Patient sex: F
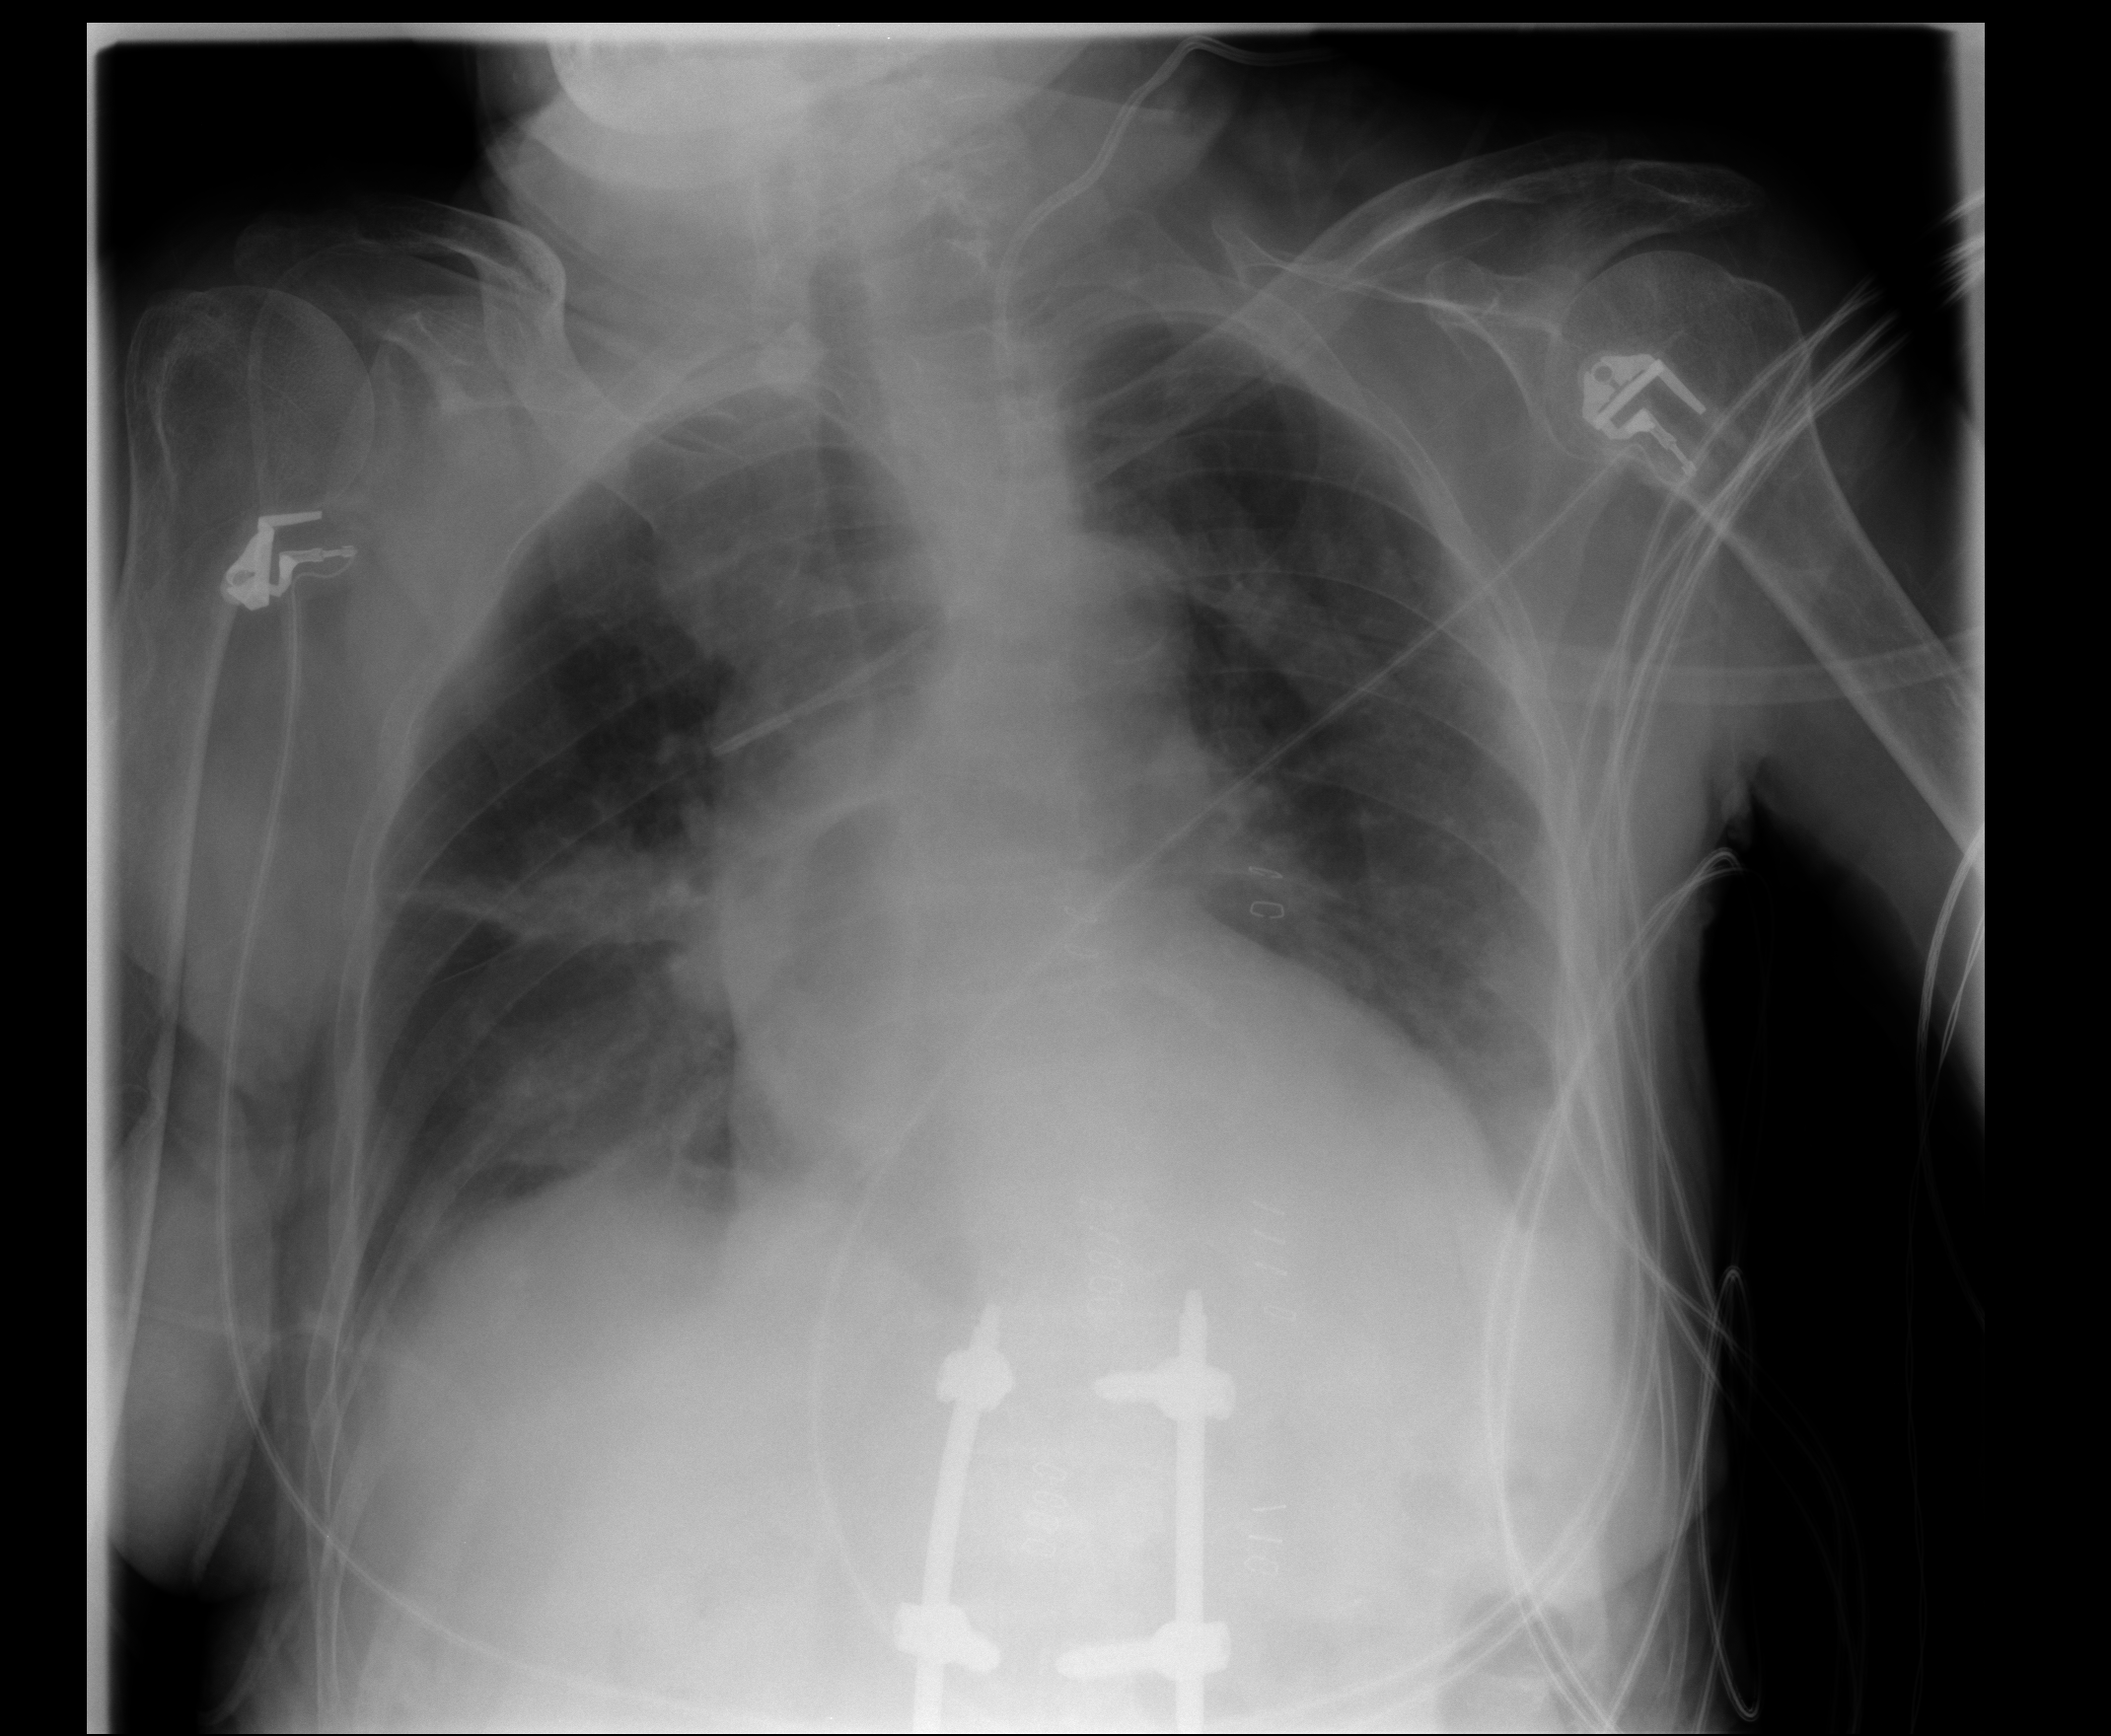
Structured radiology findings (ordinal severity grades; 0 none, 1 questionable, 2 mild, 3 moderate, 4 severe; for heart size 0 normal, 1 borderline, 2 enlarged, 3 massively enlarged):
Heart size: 2
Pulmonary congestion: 1
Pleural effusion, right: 2
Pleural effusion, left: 2
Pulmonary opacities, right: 2
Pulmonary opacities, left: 1
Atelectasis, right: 2
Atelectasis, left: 2